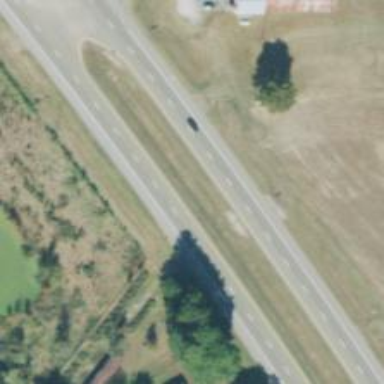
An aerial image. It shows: Dual carriageway expressway with asphalt surface. It is classified as trunk highway.